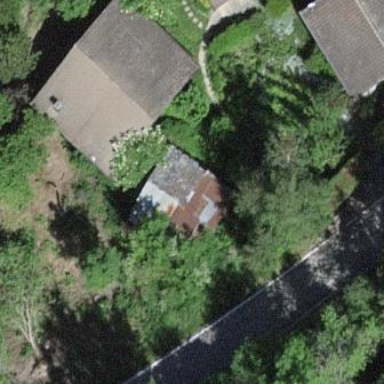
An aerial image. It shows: Shed building.